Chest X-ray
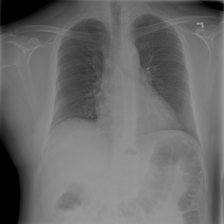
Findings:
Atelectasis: negative
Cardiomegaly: negative
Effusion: negative
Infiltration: positive
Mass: negative
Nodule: negative
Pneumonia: negative
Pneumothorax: negative
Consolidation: negative
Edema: negative
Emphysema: negative
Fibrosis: negative
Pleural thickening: negative
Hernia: negative